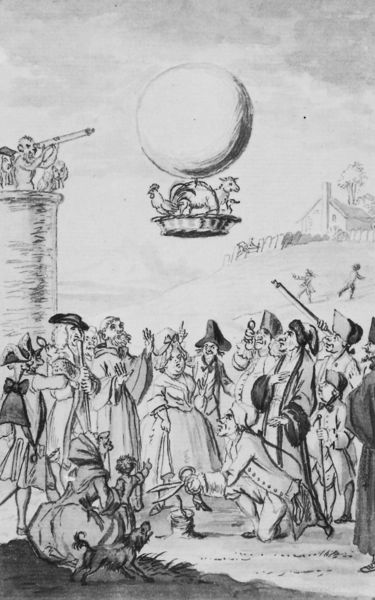
Titel: The ascent of the aerial balloon
Institution: Privatbesitz
Schlagwörter: baum, himmel, mann, vogel, wolken, frauen, menschen, stadt, frau, hut, hüte, kleider, männer, schwarz, weiss, zeichnung, haus, hund, tiere, zaun, hochformat, leute, menge, stamm, kind, publikum, fliegen, turm, garten, aussicht, ente, korb, zeigen, schere, lamm, schaf, schweben, schwarzweiss, kugel, menschenmenge, schaulustige, staunen, flöte, geflügel, pfarrer, schneiden, segnen, fernrohr, hahn, huhn, schaft, bund, gockel, und, wunder, ballon, balon, luftballon, sensation, schaulust, teleskop, 1800, warte, stadtmuskanten, schlife